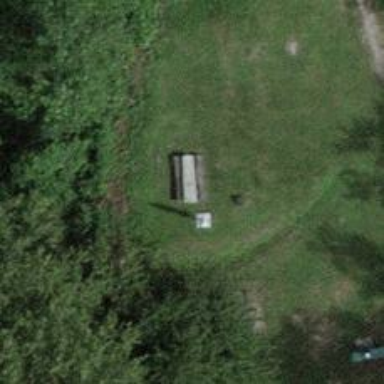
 perfect for outdoor leisure activities."